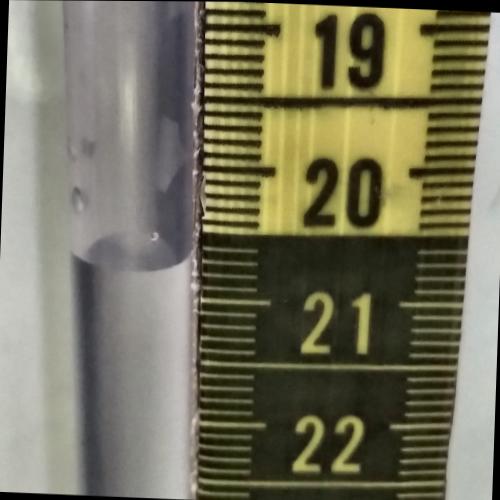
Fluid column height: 20.7 cm